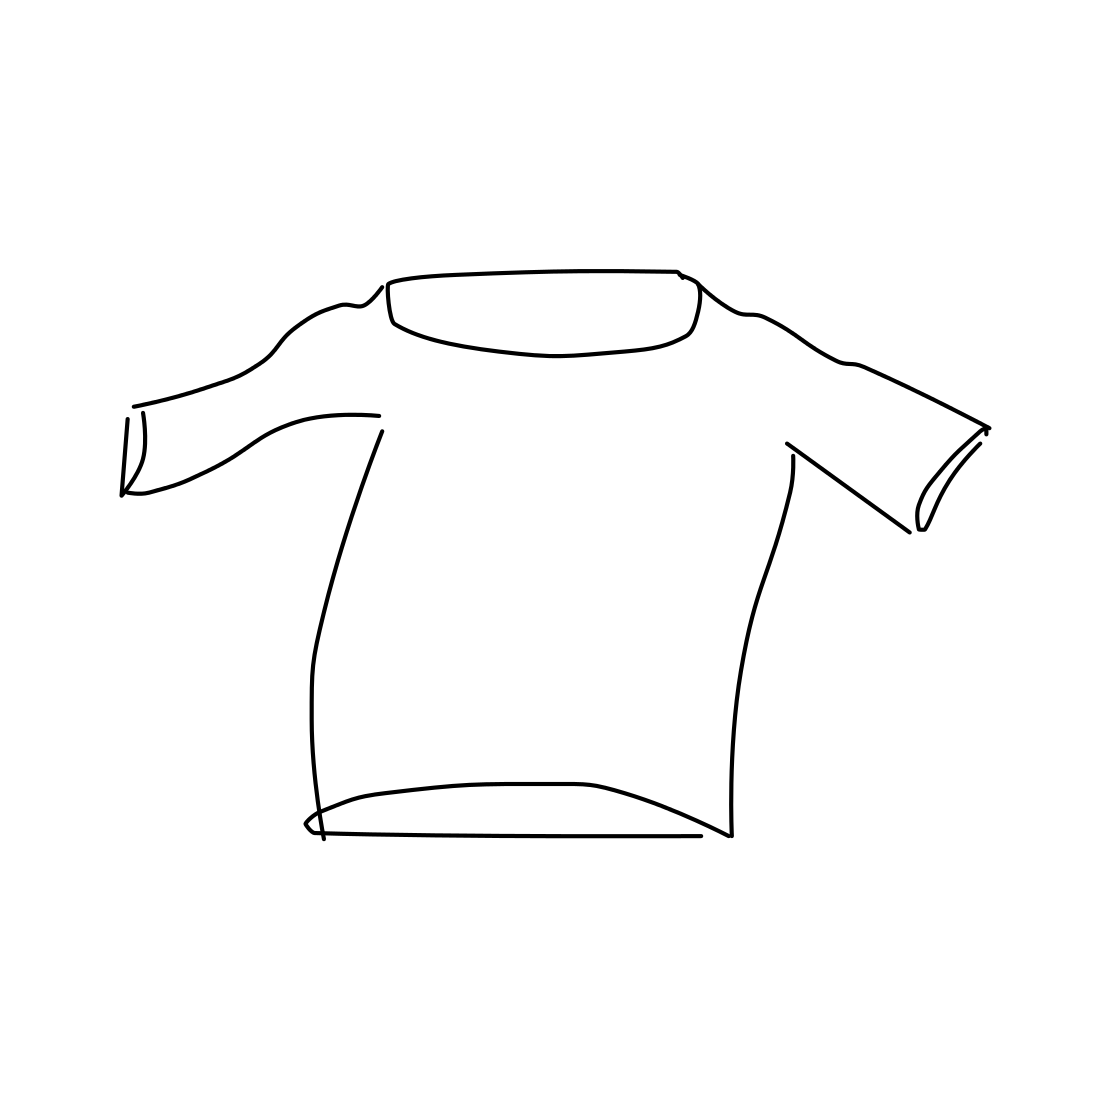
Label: t-shirt